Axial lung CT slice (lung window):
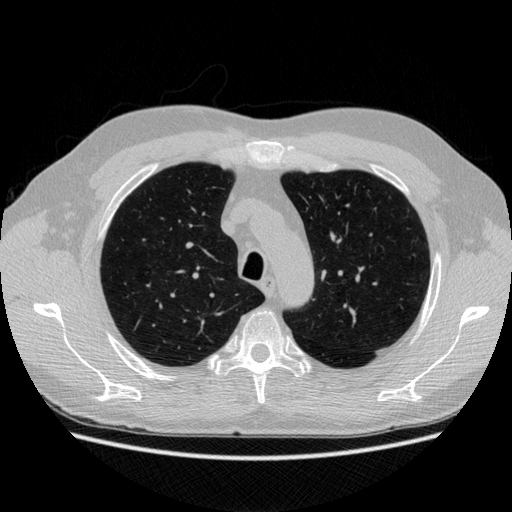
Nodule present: no